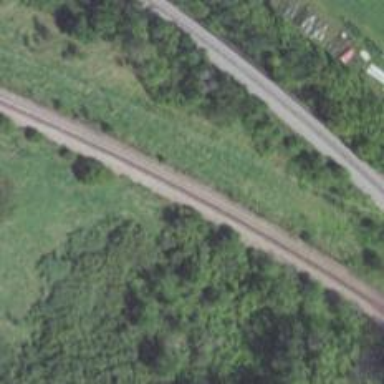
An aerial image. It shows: Railway track.